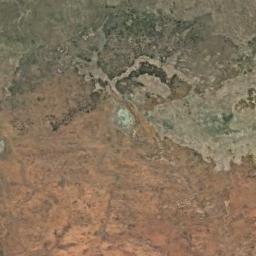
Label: desert